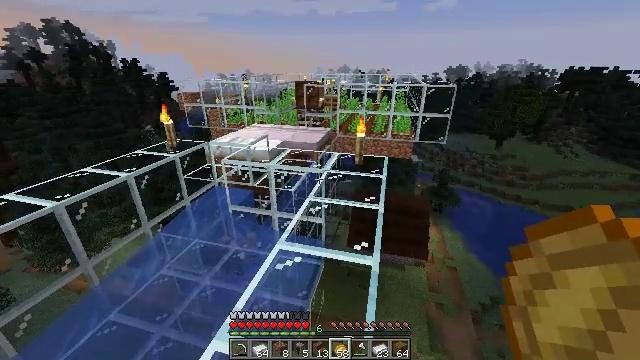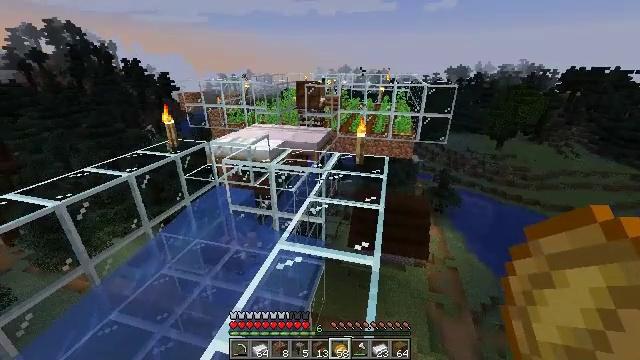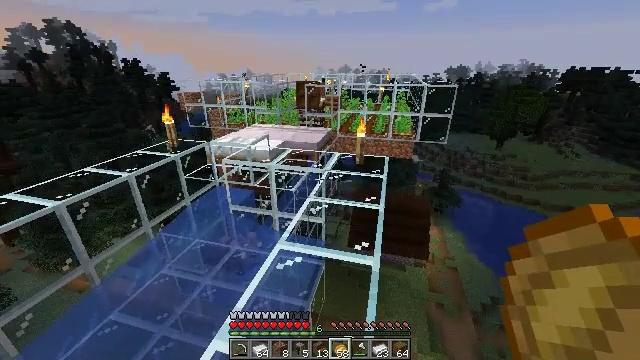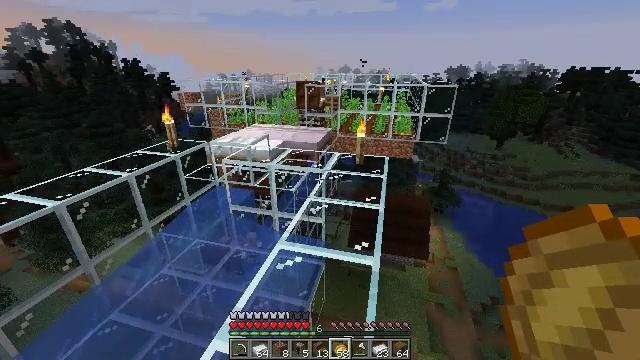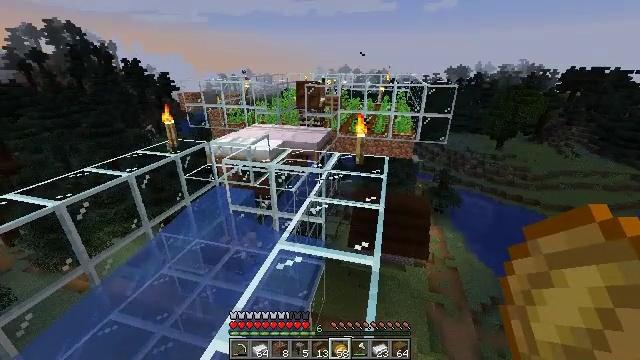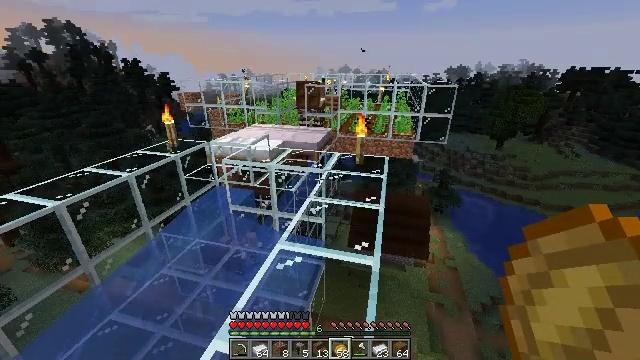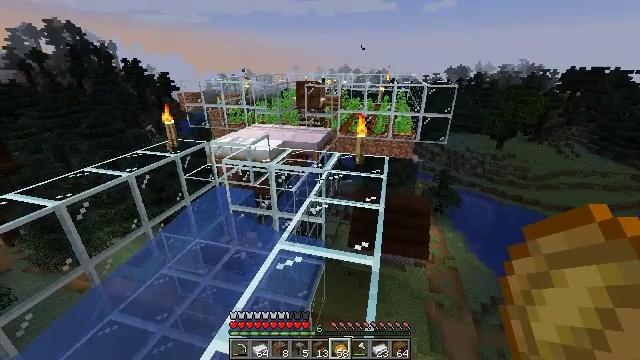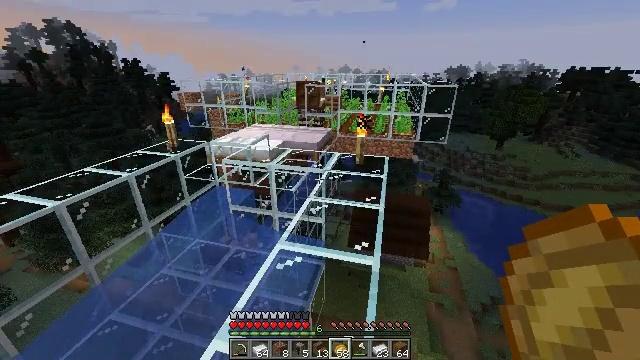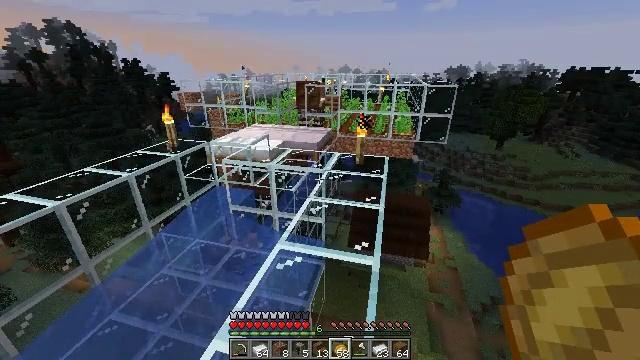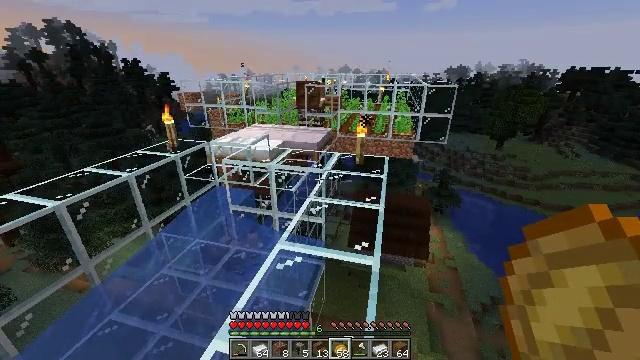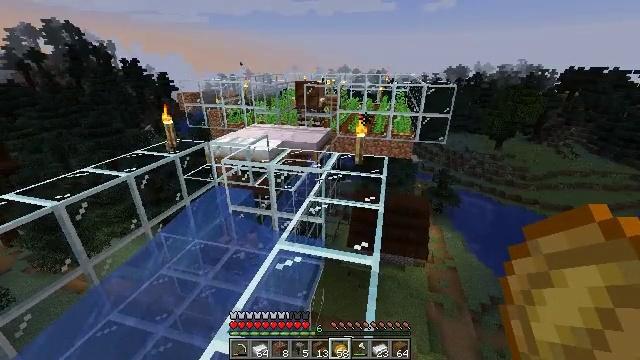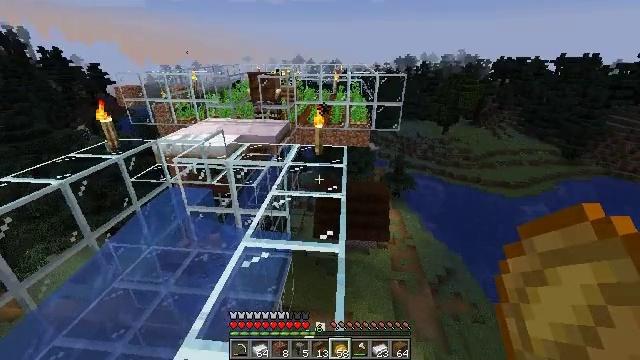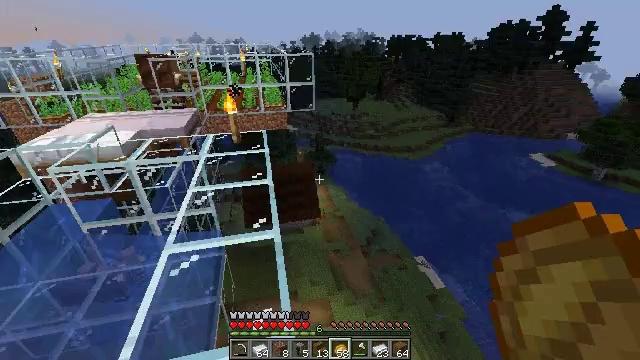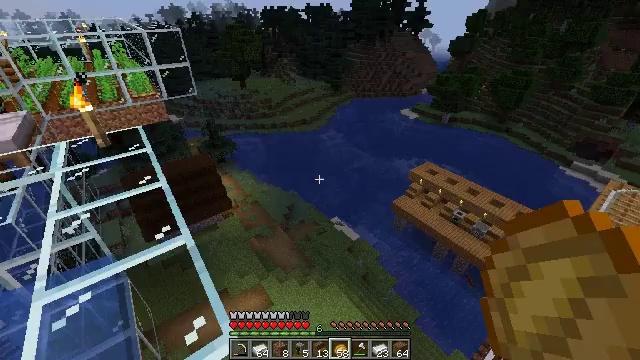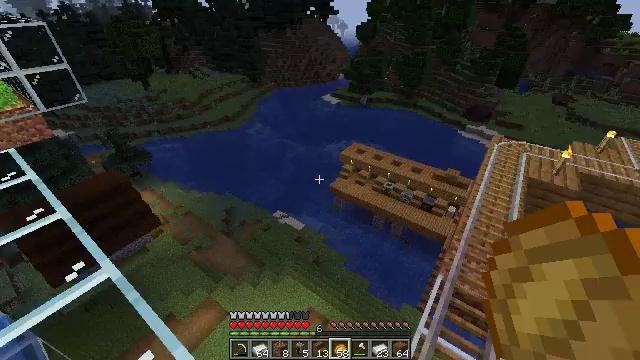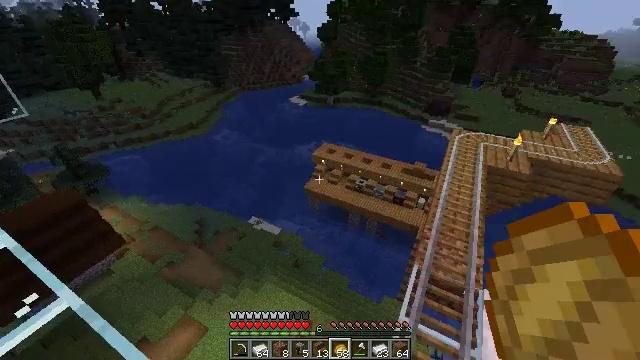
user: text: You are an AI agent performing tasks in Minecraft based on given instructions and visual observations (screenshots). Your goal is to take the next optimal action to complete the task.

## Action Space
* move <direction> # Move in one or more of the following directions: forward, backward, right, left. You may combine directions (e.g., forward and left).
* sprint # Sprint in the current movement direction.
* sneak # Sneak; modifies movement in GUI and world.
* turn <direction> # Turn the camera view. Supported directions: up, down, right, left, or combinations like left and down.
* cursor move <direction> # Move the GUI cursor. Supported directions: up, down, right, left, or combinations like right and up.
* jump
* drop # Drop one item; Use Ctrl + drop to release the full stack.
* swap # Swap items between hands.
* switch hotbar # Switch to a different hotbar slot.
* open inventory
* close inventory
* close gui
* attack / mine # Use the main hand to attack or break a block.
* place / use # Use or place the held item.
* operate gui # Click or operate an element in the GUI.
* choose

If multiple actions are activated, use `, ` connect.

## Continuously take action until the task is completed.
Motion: motion action
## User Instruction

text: Mine the smithing table.
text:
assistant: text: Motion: no_op
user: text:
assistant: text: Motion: no_op
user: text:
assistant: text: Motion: no_op
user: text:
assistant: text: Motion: no_op
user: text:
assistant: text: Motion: no_op
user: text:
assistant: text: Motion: no_op
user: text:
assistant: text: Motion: no_op
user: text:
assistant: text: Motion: no_op
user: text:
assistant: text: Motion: no_op
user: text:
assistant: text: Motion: no_op
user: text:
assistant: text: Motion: turn right and down
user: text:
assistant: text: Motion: turn right and down
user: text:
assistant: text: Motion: turn right and down
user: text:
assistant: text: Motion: turn right and down
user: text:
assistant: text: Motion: turn right
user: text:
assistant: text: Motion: turn up
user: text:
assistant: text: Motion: turn left
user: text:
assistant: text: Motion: turn left
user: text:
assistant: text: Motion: turn left and up
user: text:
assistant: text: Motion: turn left and up
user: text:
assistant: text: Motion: turn left
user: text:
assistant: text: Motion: turn left
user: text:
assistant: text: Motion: turn left
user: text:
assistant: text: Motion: no_op
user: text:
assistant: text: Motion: no_op
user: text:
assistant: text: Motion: turn right
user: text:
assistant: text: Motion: turn right
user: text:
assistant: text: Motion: turn right
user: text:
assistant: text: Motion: move forward, turn right
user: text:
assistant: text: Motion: move forward, turn right